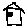
Label: house